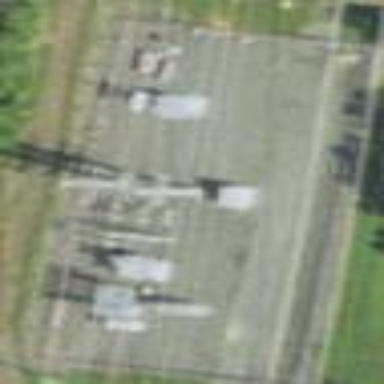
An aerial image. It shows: Power substation.